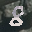
Label: 8